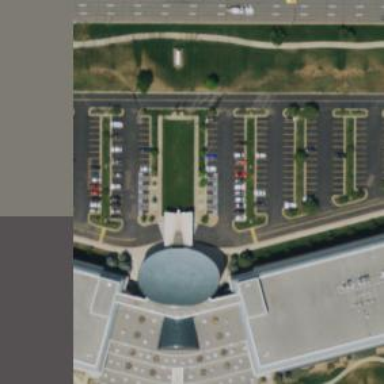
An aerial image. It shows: Parking space.